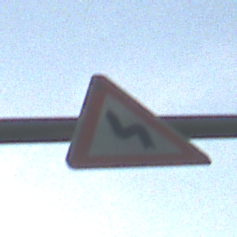
Verkehrszeichen: DoppelkurveZunaechstLinks
Umgebung: Outdoor, Suburban
Tageszeit: MorningAfternoon
Wetter: PartlyCloudy
Licht: Natural
Jahreszeit: NotSpecified
Kontrast: HighContrast